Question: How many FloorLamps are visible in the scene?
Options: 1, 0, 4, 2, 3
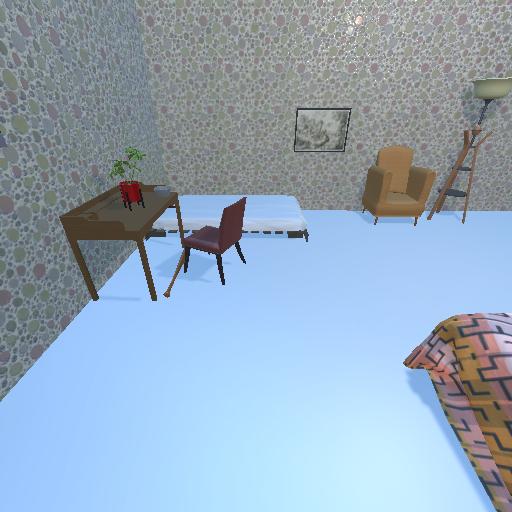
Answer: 1